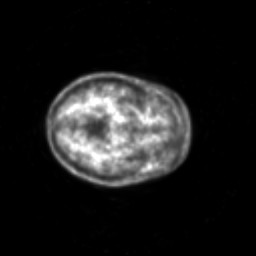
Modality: PET
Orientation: axial
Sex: female
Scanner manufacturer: siemens